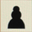
Piece: bP